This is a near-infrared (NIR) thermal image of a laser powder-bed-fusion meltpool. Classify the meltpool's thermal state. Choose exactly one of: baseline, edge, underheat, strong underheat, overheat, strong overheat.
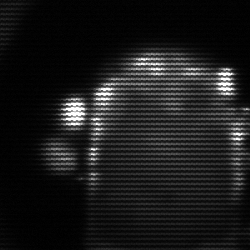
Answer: baseline